Interaction volume radius: 5 \u00c5
Interaction volume height: 30 \u00c5
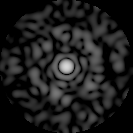
Disorder parameter: 0.849